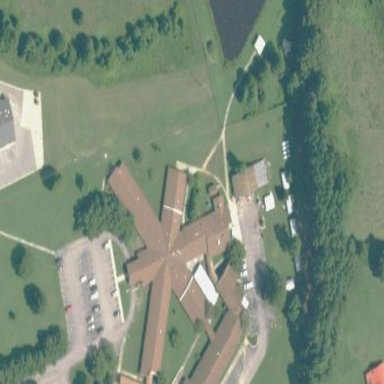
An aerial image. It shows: Nursing home building.